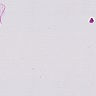
Metastatic tissue present: no